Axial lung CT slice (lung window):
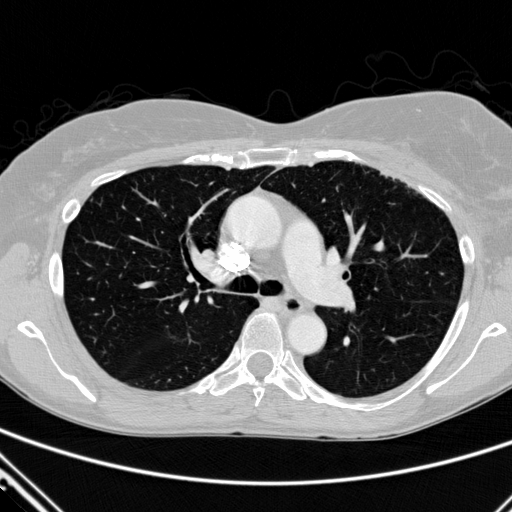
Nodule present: no